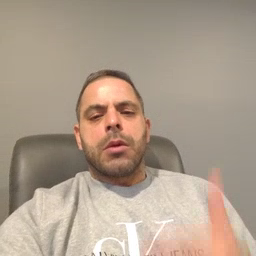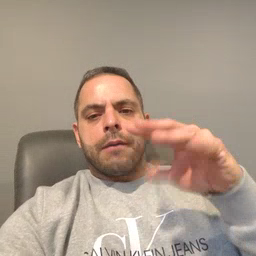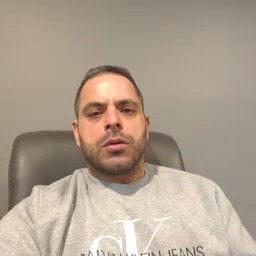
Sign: after